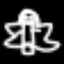
Label: angel